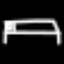
Label: bed